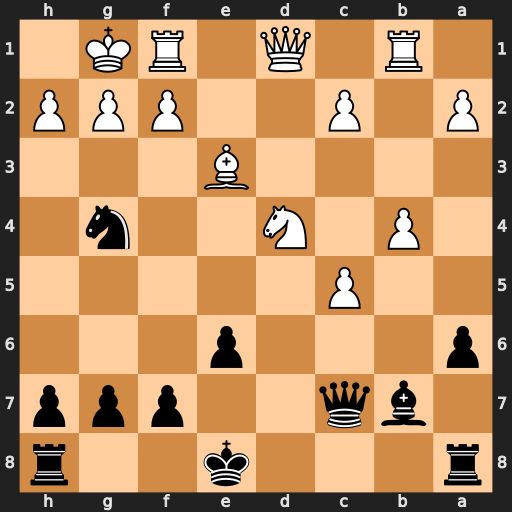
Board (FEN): r3k2r/1bq2ppp/p3p3/2P5/1P1N2n1/4B3/P1P2PPP/1R1Q1RK1
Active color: b
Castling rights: kq
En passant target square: -
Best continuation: Qxh2#